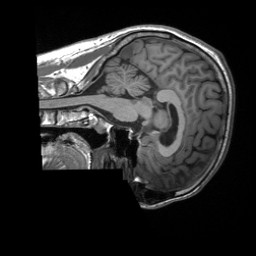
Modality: T1w
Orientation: sagittal
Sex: male
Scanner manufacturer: siemens
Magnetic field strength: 3 T
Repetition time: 2.3 s
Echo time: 0.00226 s